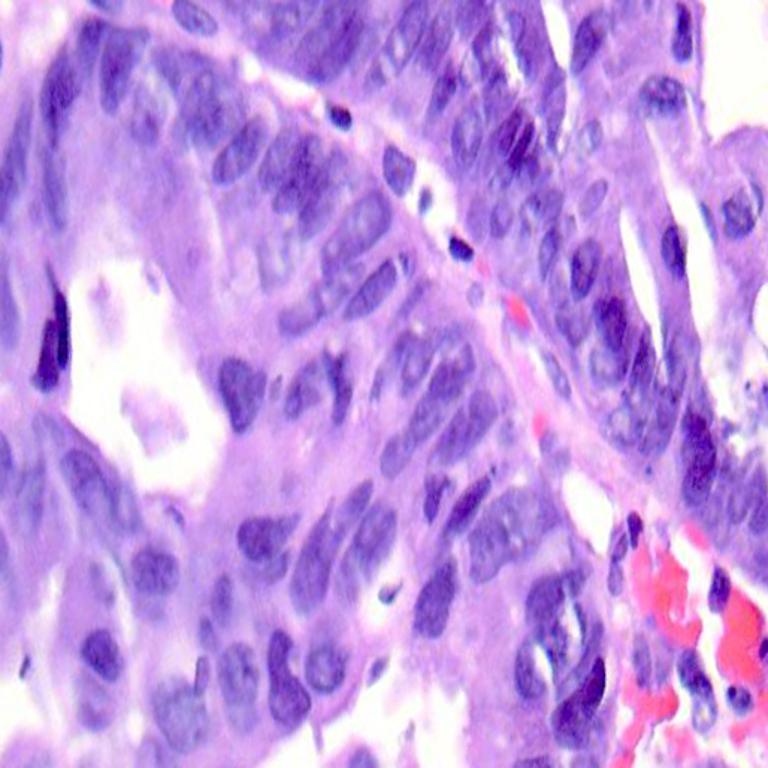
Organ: colon
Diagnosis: adenocarcinomas